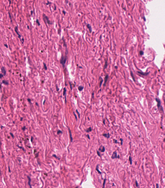
Tumor epithelial tissue: no
Tumor-associated stroma tissue: yes
Normal tissue: no